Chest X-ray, PA view. Patient: 46 years old, sex M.
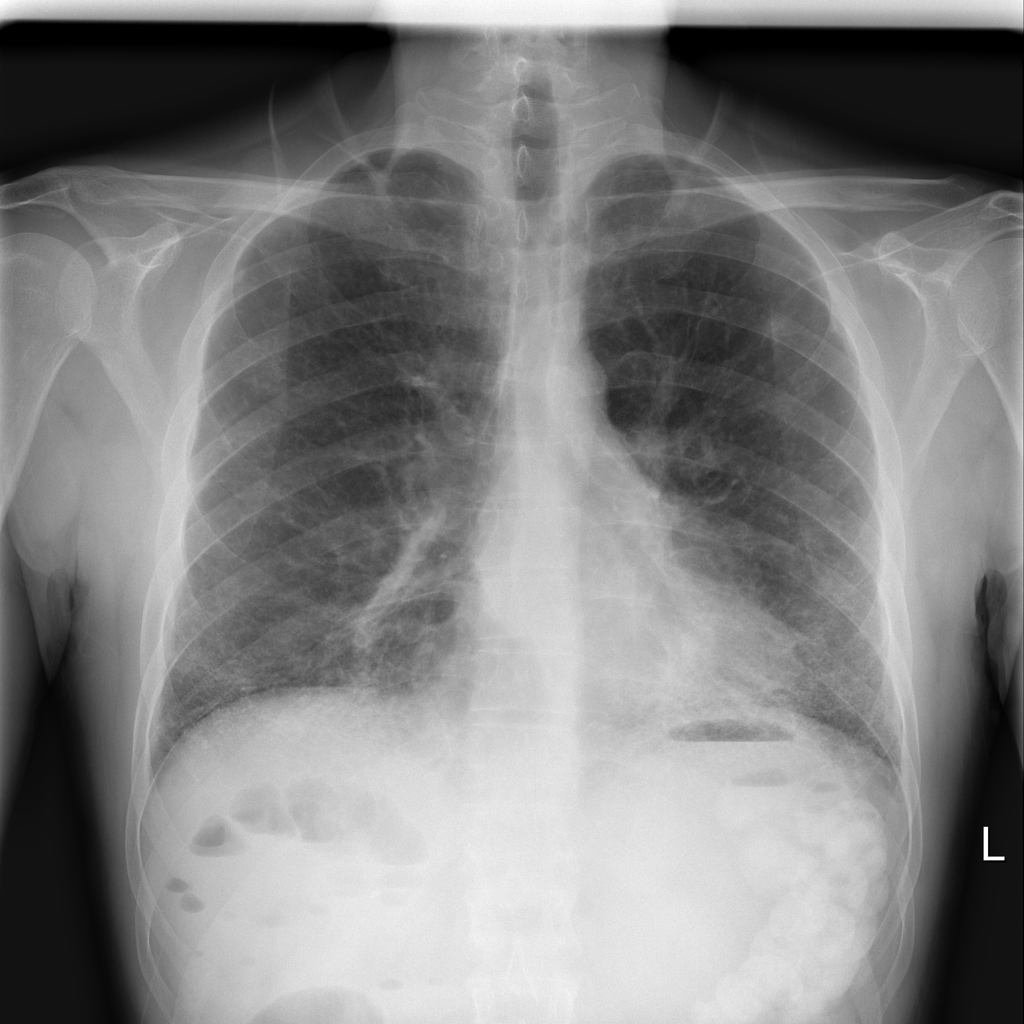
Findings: Fibrosis, Infiltration